Field crop: maize
Growth stage: 2
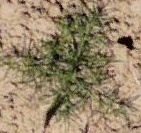
Species: salsola